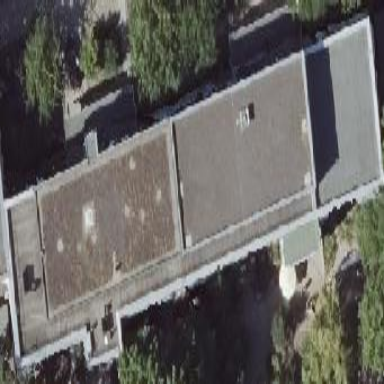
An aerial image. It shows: Kindergarten with flat roof.